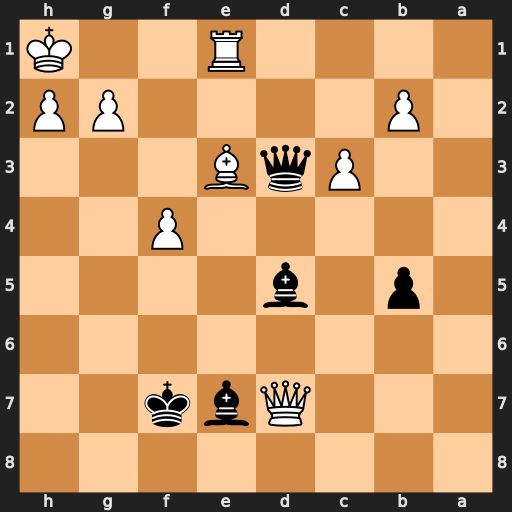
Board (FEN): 8/3Qbk2/8/1p1b4/5P2/2PqB3/1P4PP/4R2K
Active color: b
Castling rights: -
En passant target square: -
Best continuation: Bxg2+ Kxg2 Qxd7